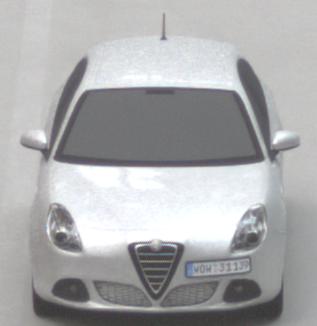
Make: Alfa Romeo
Model: Giulietta 1.4 TB 16V
Detailed model: Giulietta (940)
Model produced from: 2010/05
Model produced until: 2013/03
Doors: 5
Color: white
Road condition: dry road
Daytime: sunrise or sunset
Contrast: medium contrast